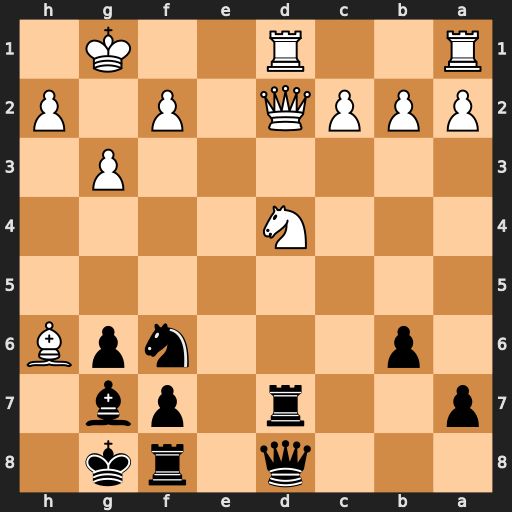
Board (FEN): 3q1rk1/p2r1pb1/1p3npB/8/3N4/6P1/PPPQ1P1P/R2R2K1
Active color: b
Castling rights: -
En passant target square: -
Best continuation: Bxh6 Qxh6 Rxd4 Rxd4 Qxd4